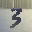
Label: 3